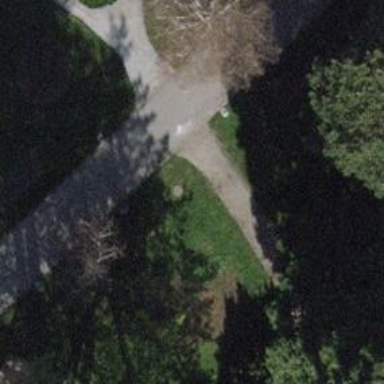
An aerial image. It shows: Compacted path.